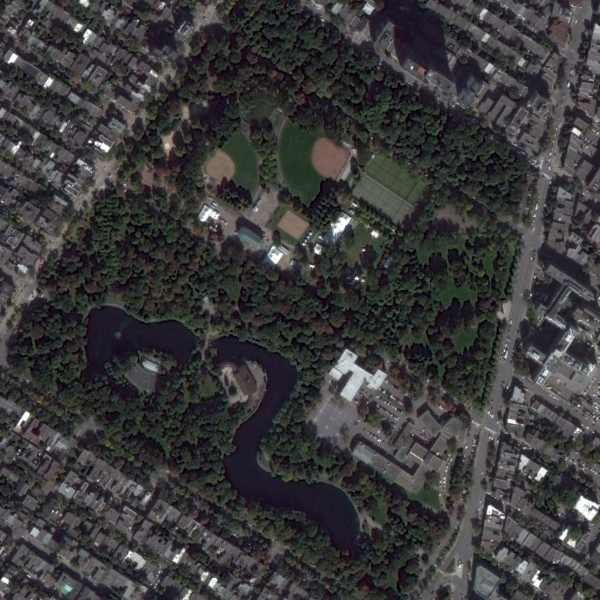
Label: Park